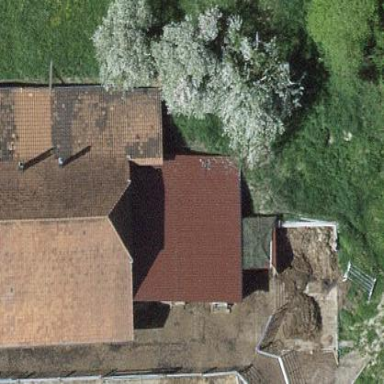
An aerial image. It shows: Rural barn.